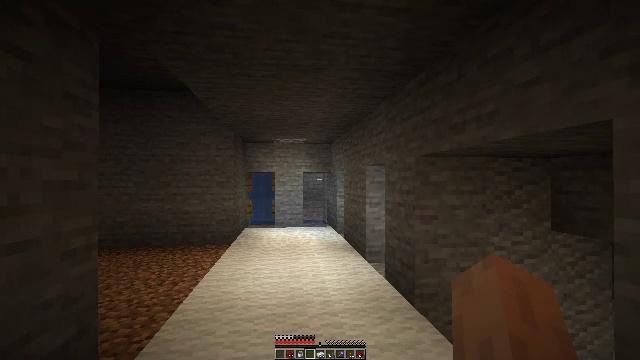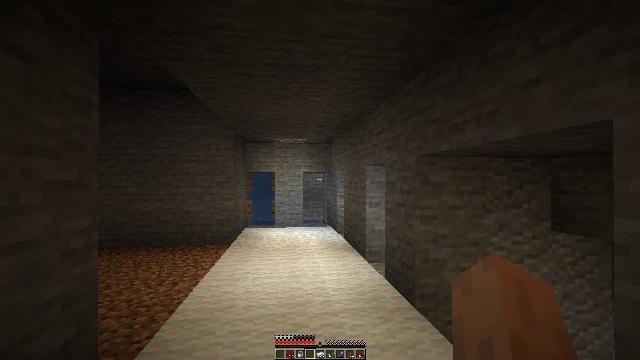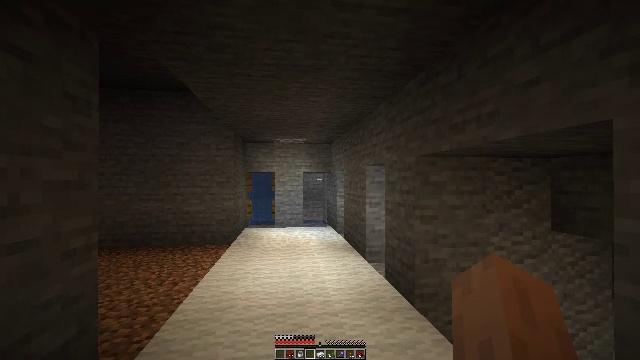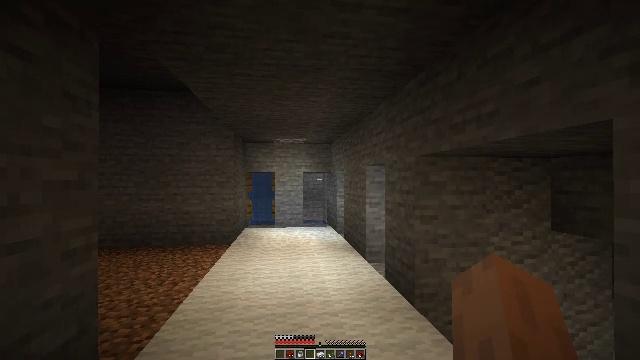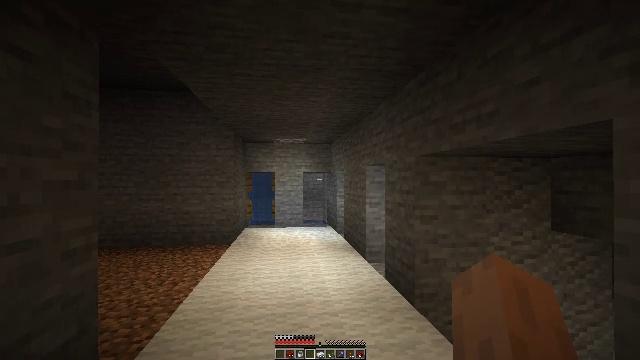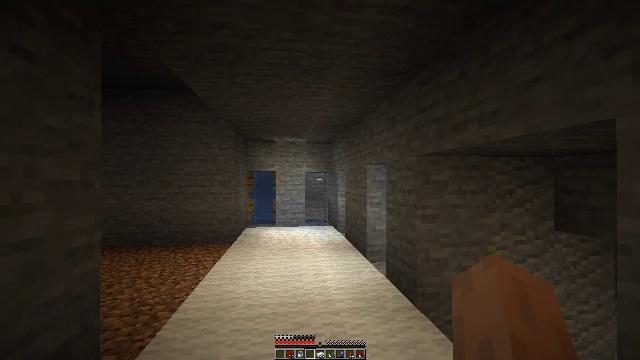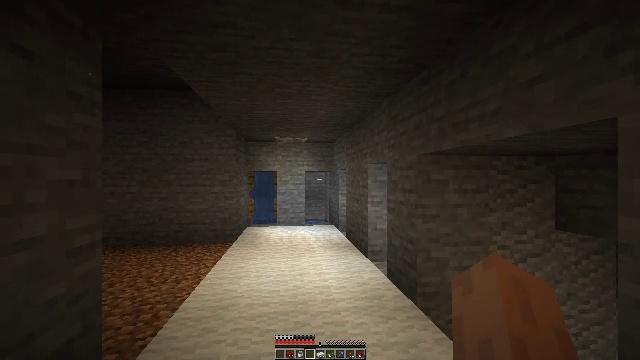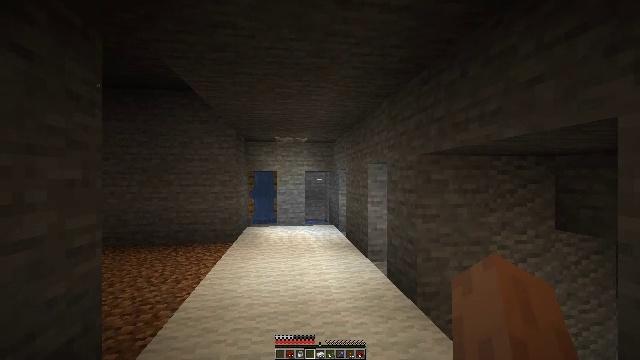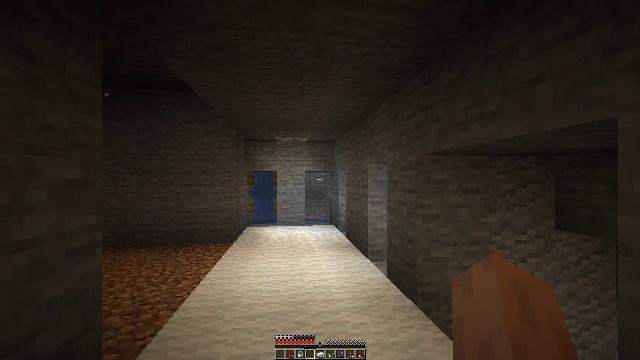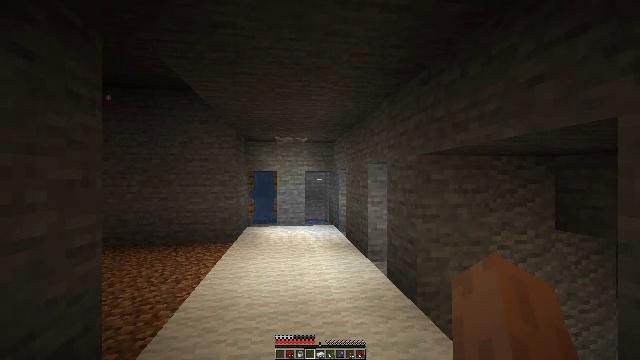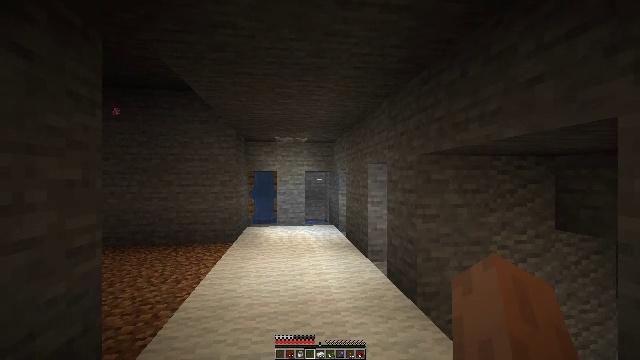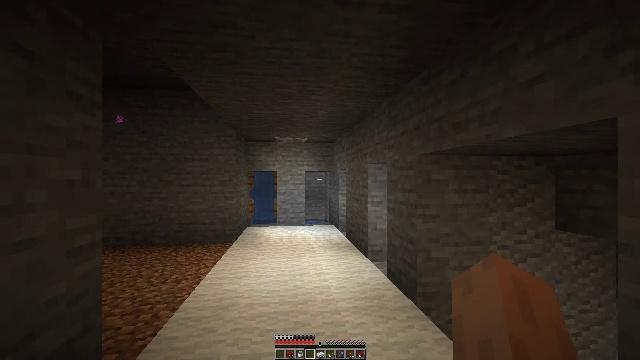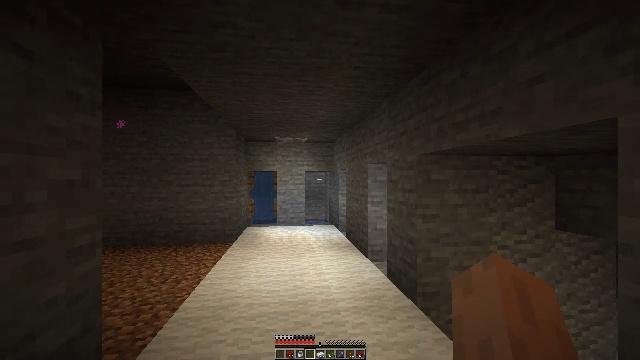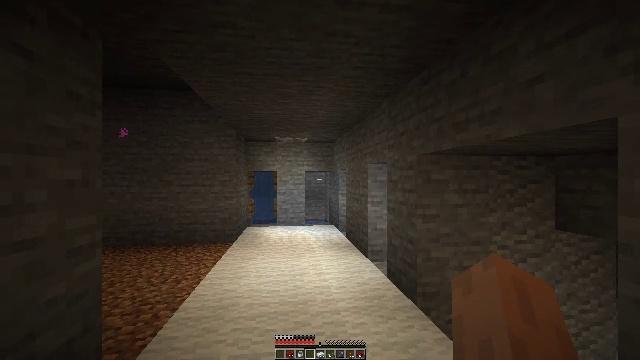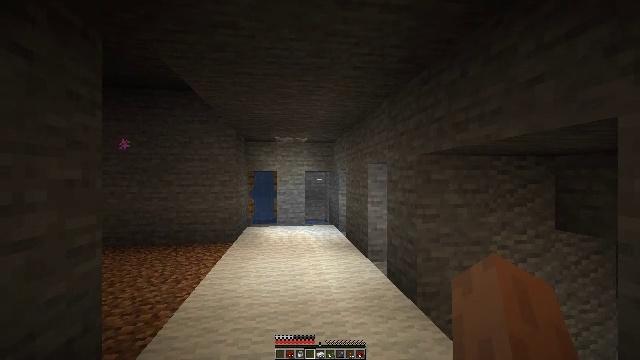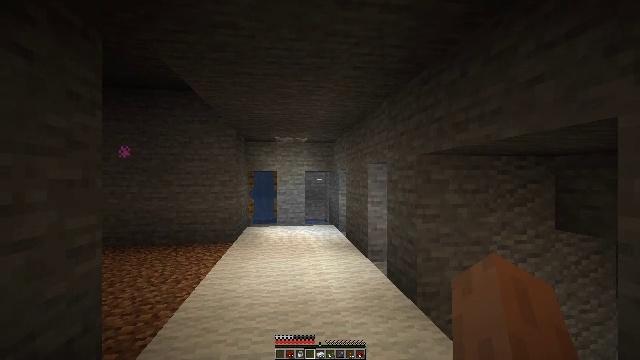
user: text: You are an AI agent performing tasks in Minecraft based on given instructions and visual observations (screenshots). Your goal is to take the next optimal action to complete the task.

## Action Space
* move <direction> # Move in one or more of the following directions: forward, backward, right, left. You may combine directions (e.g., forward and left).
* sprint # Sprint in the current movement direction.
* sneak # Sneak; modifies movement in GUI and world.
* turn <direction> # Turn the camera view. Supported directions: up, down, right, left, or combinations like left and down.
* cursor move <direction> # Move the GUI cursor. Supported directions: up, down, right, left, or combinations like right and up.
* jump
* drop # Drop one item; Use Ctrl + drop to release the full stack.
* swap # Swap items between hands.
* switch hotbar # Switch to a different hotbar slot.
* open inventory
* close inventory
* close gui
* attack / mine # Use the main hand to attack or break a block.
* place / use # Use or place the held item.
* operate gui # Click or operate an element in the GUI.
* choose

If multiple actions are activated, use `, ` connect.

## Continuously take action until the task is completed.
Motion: motion action
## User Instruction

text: Remove an iron ingot from the inventory.
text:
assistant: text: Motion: no_op
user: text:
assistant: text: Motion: no_op
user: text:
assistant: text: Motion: no_op
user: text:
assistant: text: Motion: no_op
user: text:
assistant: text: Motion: no_op
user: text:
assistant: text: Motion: no_op
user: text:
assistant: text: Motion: no_op
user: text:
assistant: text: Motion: no_op
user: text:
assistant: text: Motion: no_op
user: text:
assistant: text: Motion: no_op
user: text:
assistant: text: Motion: no_op
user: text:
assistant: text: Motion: no_op
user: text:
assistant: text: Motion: no_op
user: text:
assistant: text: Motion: no_op
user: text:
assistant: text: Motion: no_op
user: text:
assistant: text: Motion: no_op
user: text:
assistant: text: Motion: no_op
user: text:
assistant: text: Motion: no_op
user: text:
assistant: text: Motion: no_op
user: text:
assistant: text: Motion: no_op
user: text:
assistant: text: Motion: no_op
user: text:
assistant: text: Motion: no_op
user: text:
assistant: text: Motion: no_op
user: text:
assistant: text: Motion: no_op
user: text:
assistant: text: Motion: no_op
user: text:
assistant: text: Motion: no_op
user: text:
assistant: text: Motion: no_op
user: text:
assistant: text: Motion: no_op
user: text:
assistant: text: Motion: no_op
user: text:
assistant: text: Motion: no_op